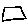
Label: square